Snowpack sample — Buffalo Mountain, Silverthorne, Colorado, USA (2/22/26, 2:02 PM MST)
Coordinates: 39.622, -106.113
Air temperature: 33 °F
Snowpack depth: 63 cm
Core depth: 20 cm
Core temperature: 23 °F
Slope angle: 11°, slope face: 116°
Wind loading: low
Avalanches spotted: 0
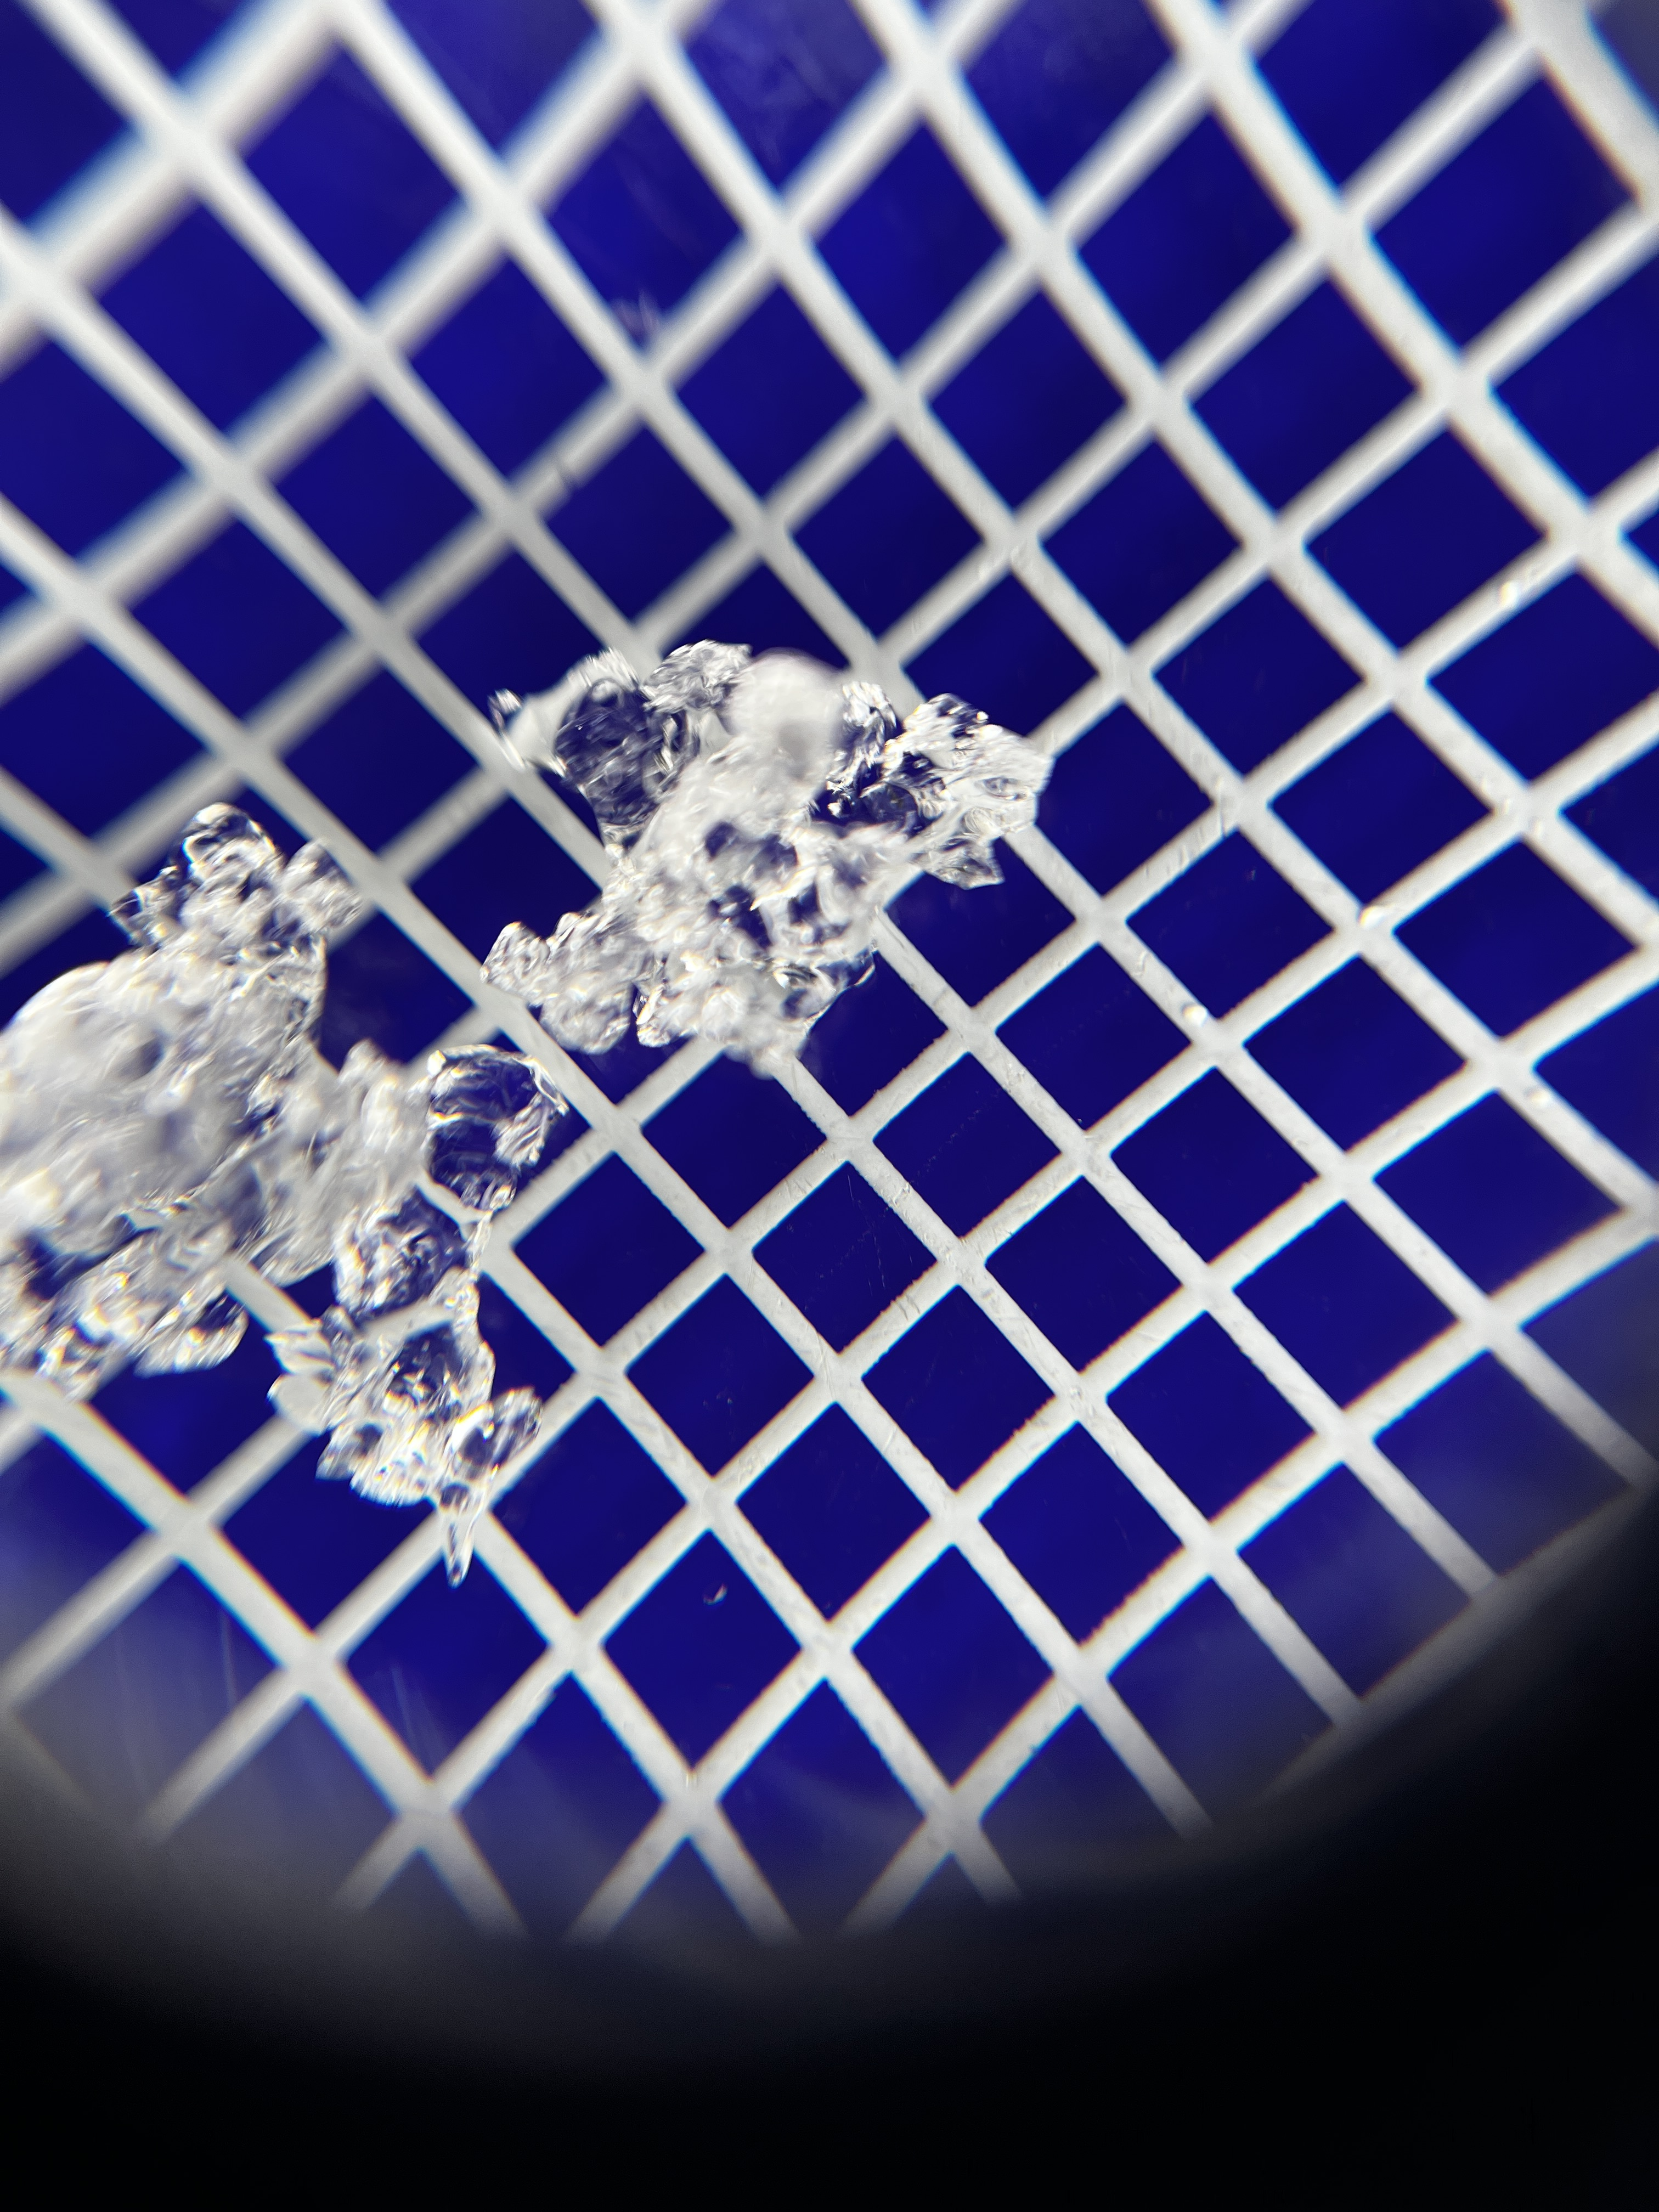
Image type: magnified_profile
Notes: In a firebreak similar to site 1, minimal wind loading with no spotted avalanches (not many faces in view though)